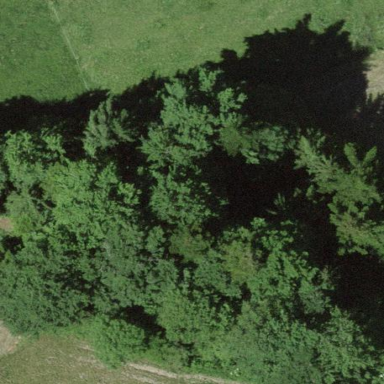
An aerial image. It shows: Forest area.